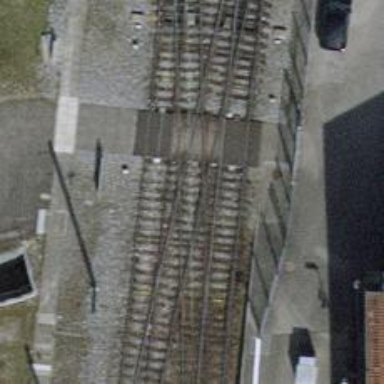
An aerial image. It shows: Railway crossing.